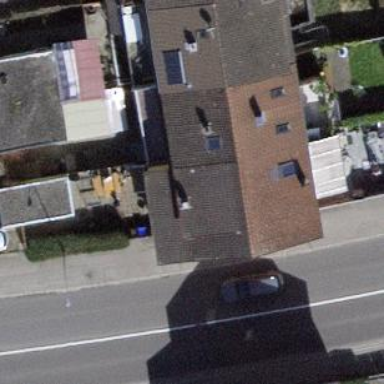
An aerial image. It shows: House with skillion roof shape.